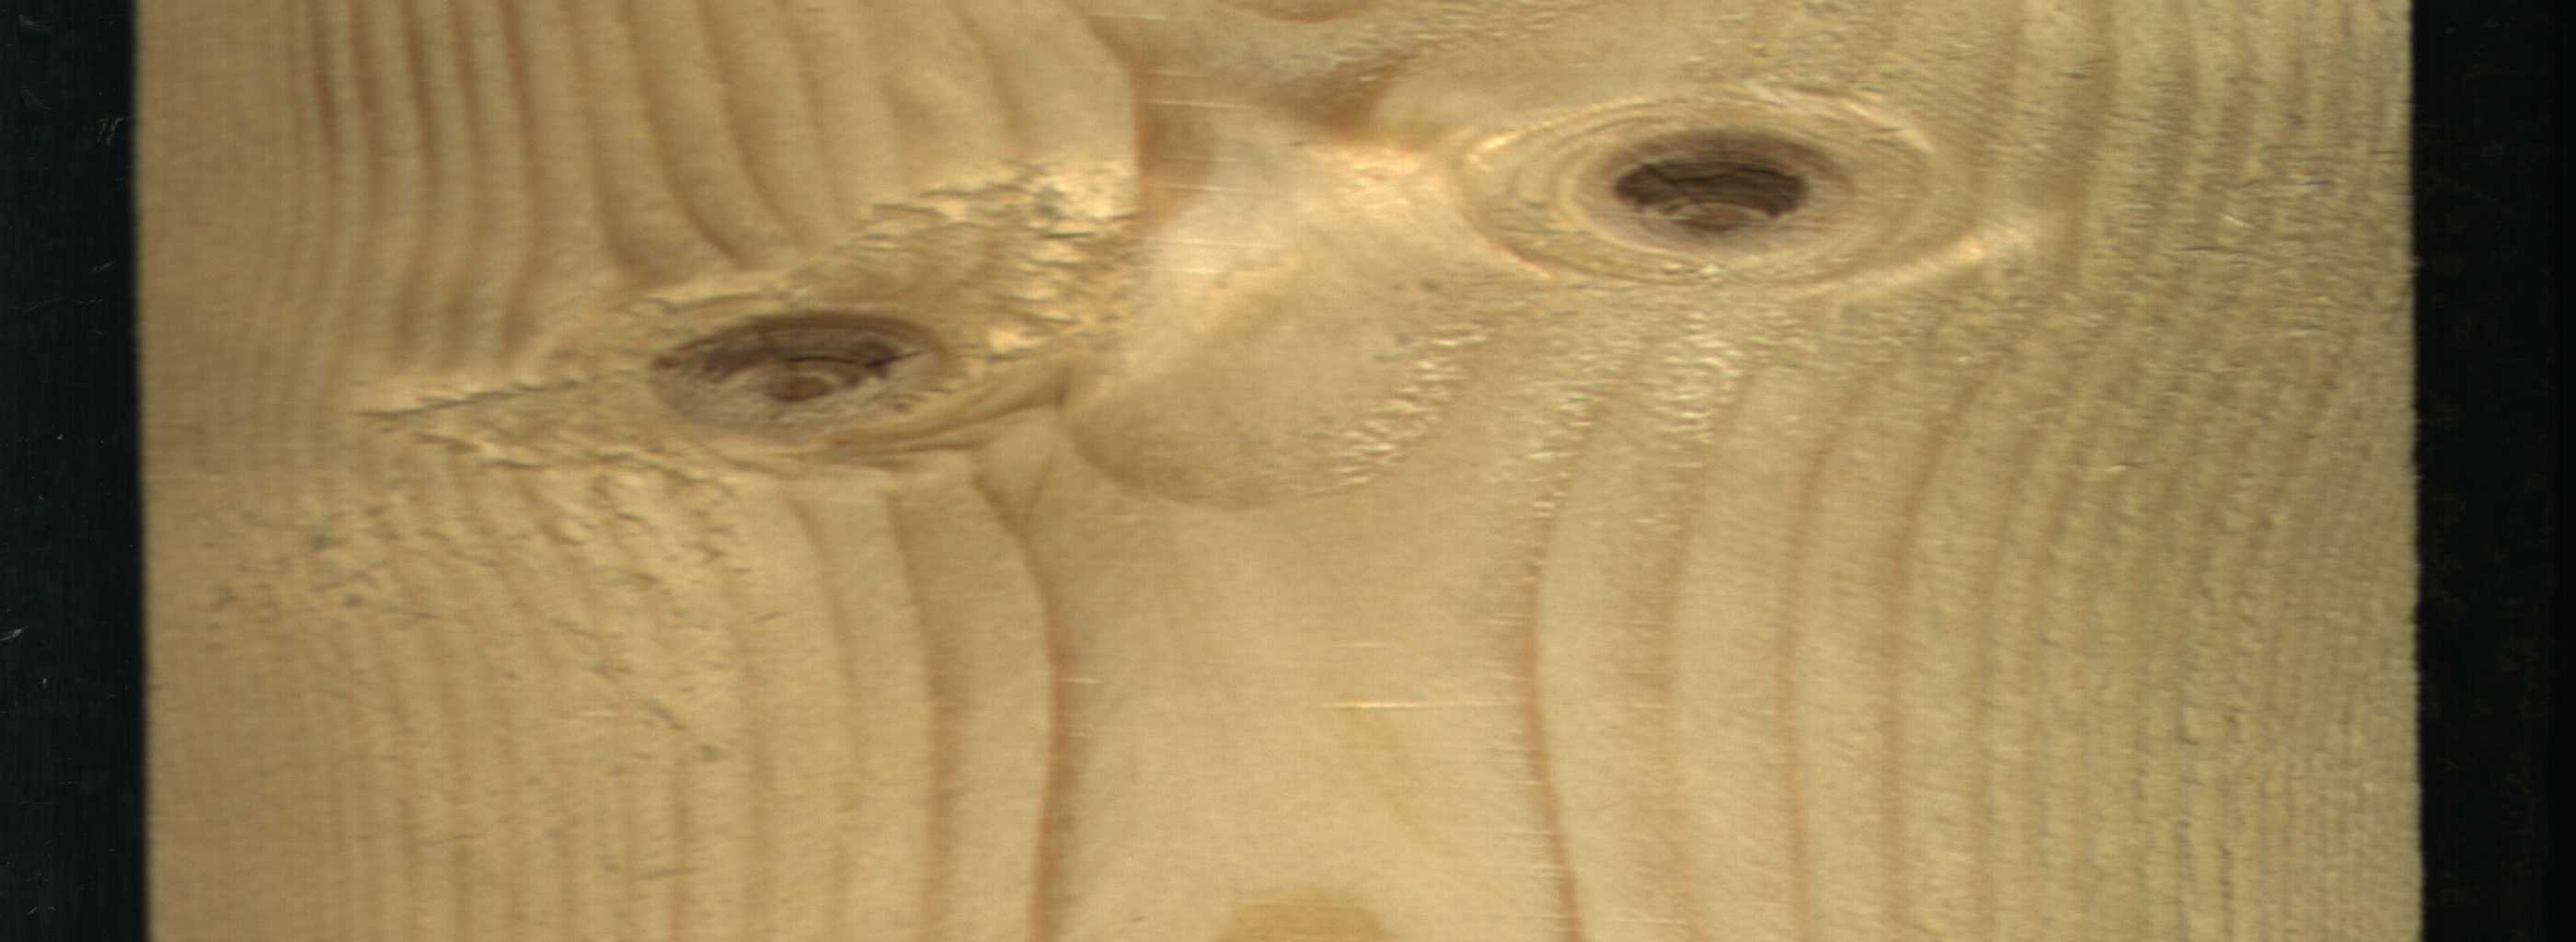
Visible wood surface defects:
knot_with_crack
Live_Knot